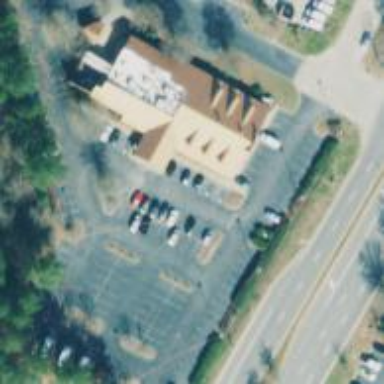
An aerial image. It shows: Restaurant in building.